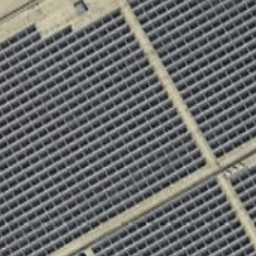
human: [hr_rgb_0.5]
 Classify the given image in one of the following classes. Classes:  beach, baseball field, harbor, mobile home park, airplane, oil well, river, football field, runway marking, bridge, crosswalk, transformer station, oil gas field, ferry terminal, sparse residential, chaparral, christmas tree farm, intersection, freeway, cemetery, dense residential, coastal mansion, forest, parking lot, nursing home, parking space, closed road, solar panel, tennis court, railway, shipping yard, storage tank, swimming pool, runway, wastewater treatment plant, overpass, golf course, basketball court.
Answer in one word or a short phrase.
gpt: solar panel